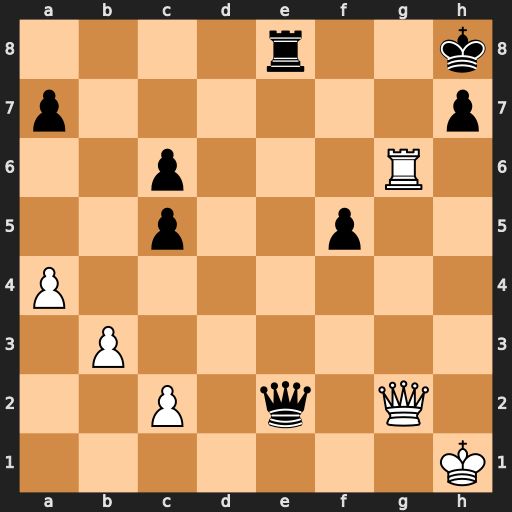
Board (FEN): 4r2k/p6p/2p3R1/2p2p2/P7/1P6/2P1q1Q1/7K
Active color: w
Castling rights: -
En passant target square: -
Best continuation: Rg8+ Rxg8 Qxe2